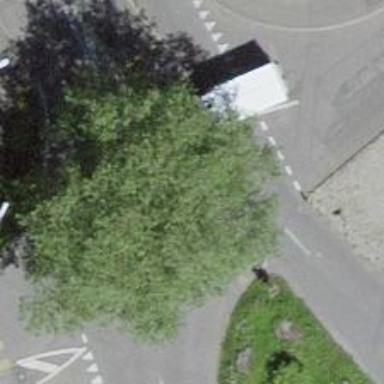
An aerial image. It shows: Semi-evergreen tree with lush green leaves.